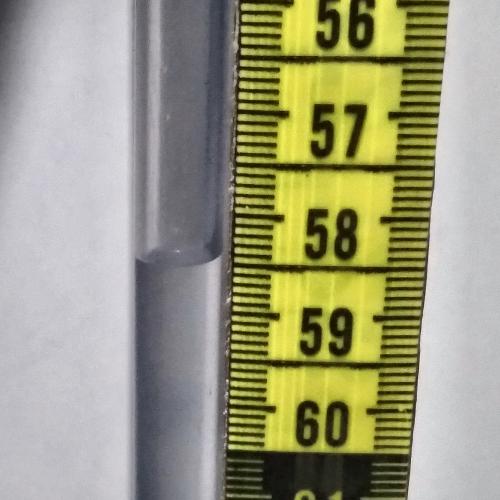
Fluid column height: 58.5 cm